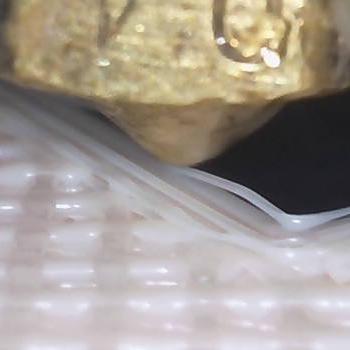
Flow rate: 35%